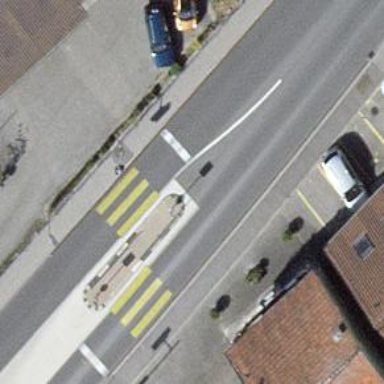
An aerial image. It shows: Road with traffic signals.